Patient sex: M
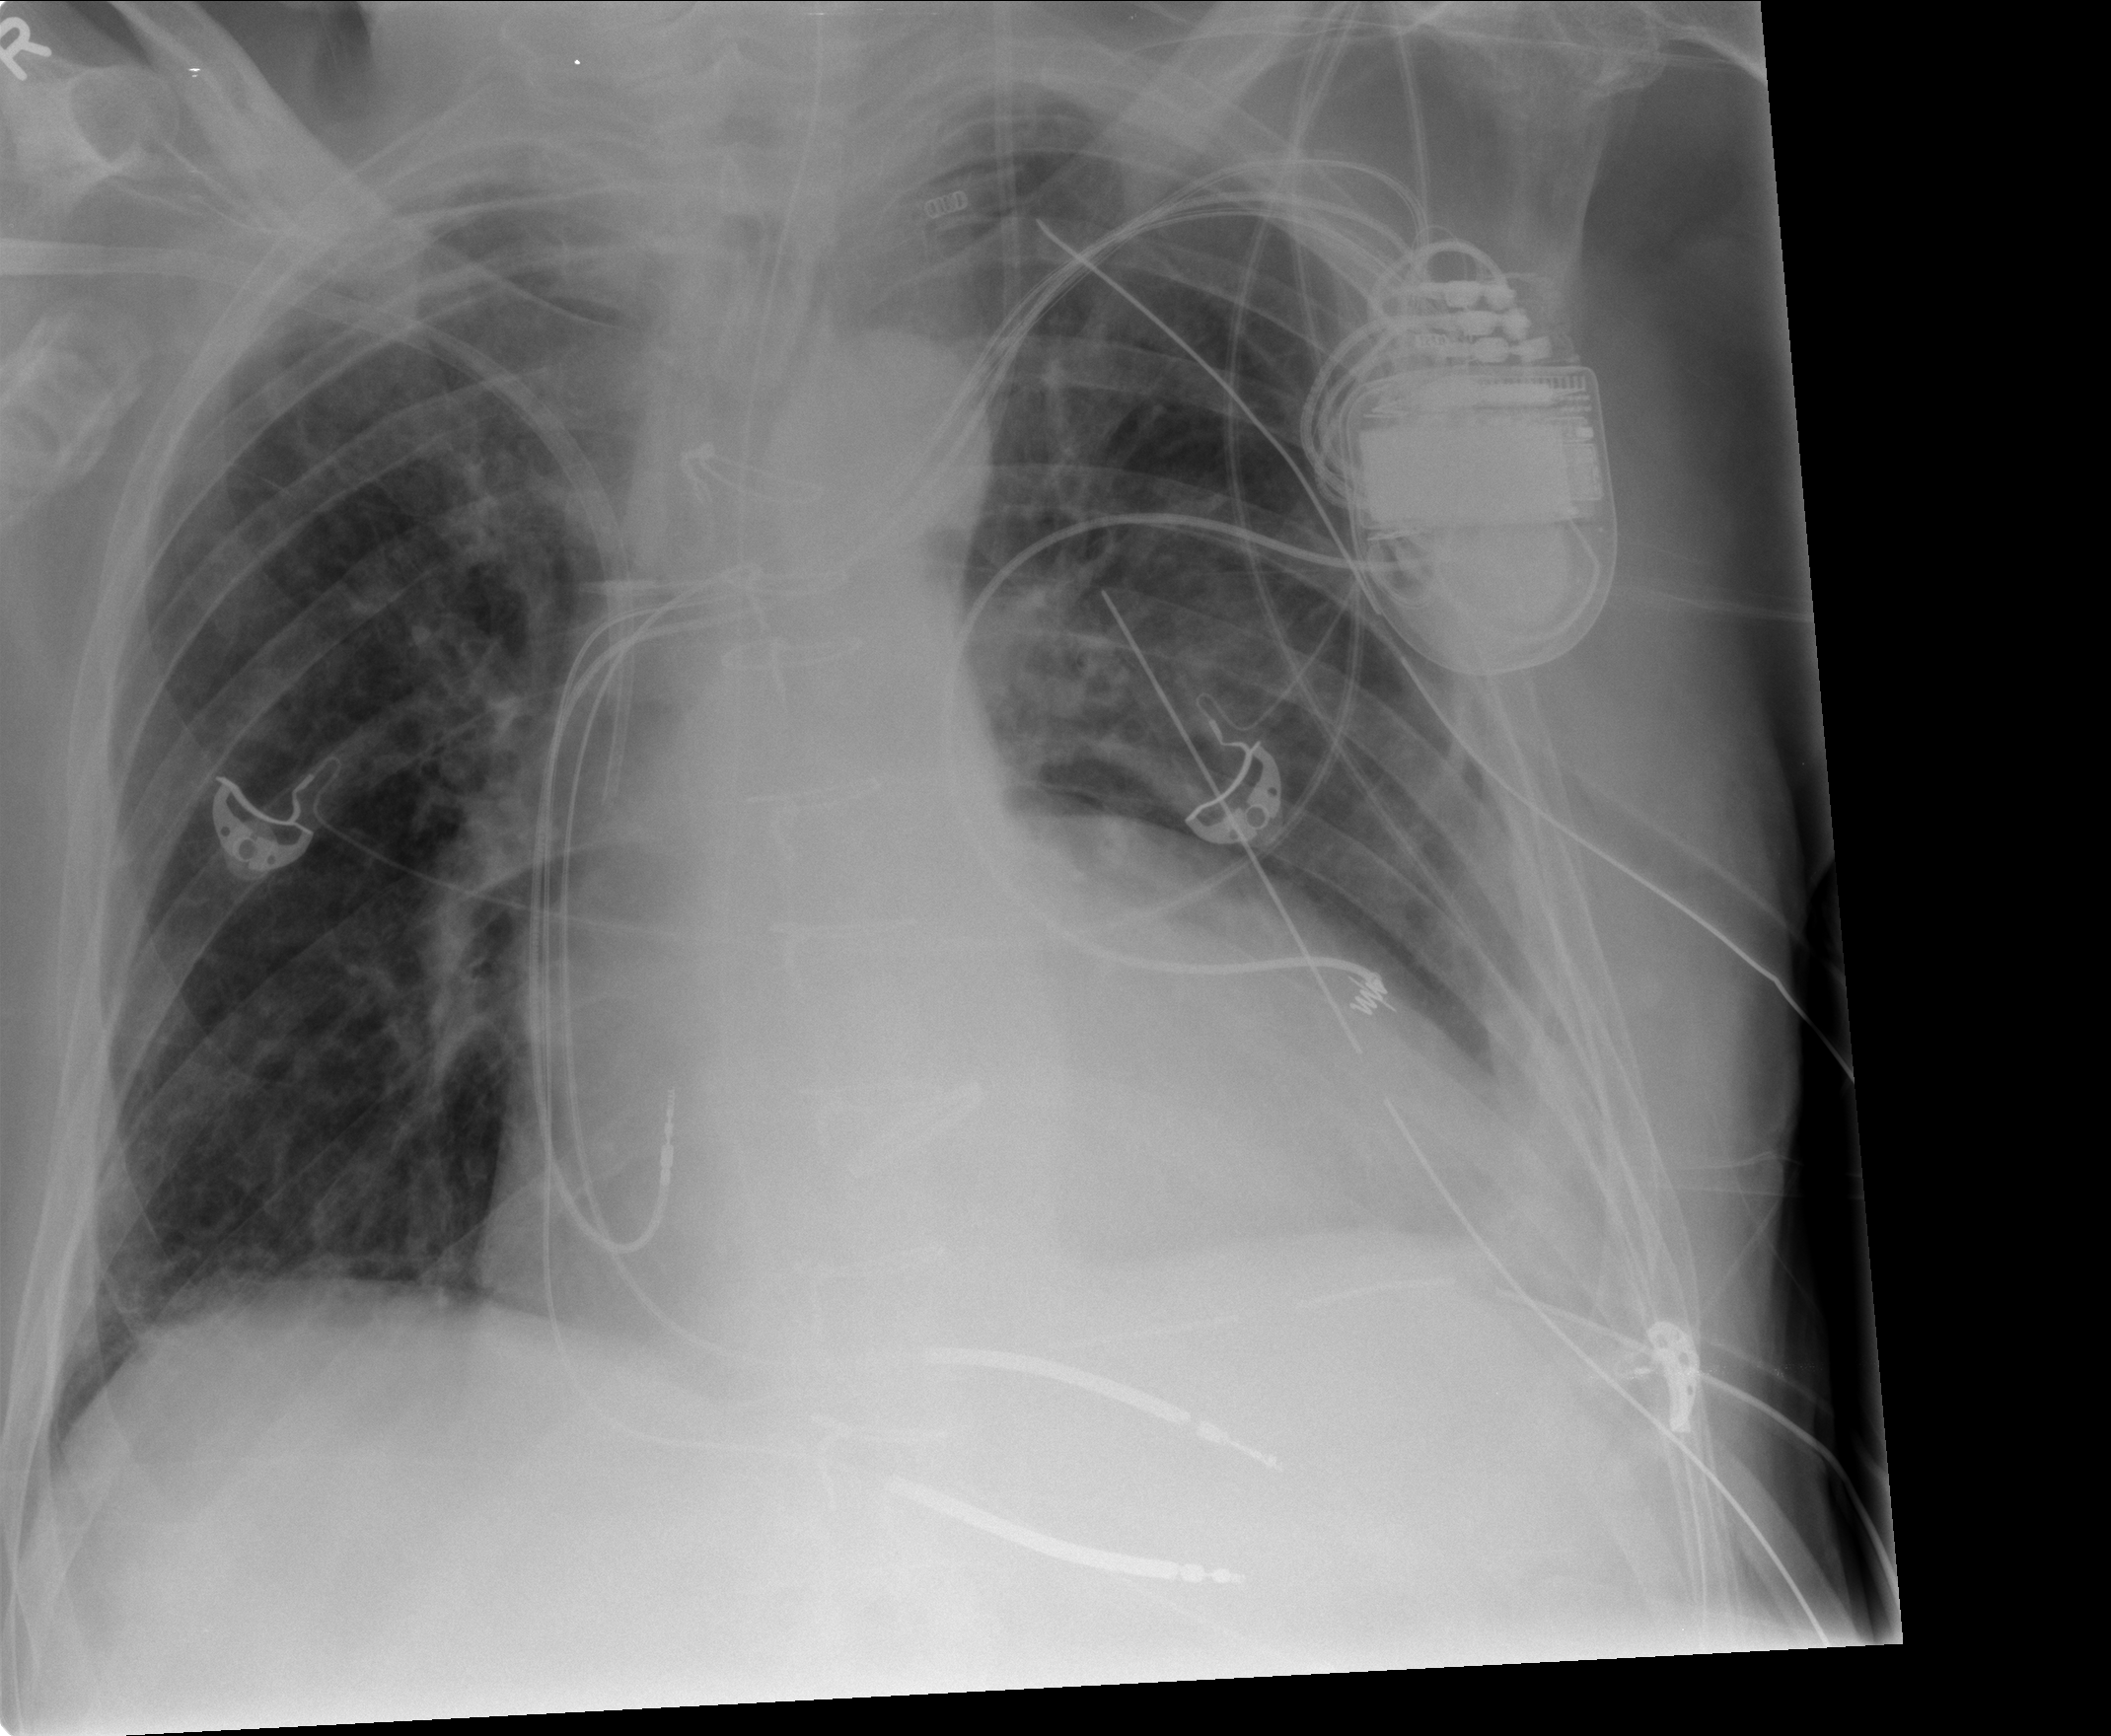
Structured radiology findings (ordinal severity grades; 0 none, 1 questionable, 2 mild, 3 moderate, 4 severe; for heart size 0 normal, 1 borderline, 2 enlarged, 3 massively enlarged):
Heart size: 2
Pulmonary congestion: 2
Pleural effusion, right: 0
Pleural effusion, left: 2
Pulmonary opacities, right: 0
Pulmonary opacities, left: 0
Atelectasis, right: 2
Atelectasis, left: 2